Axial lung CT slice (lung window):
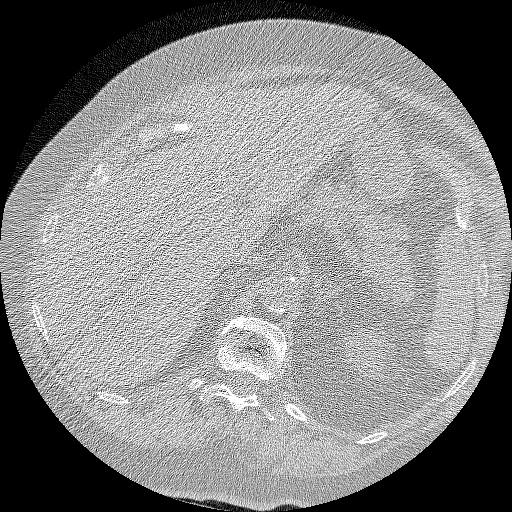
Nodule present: no